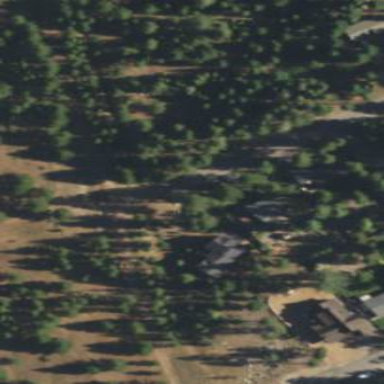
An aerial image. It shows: Evergreen needle-leaved forest.